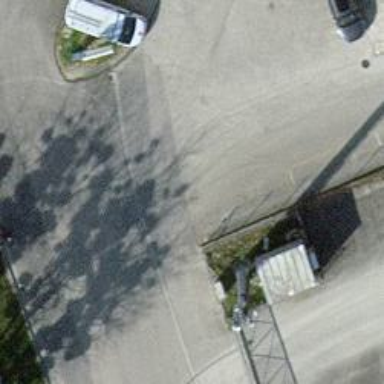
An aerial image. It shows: Asphalt footway with unmarked crossing.